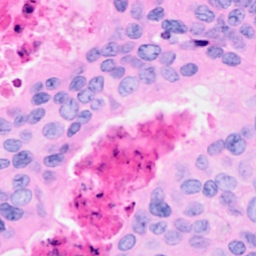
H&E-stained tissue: Breast